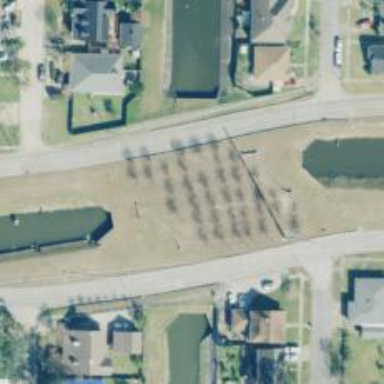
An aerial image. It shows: Culvert underpass for canal.